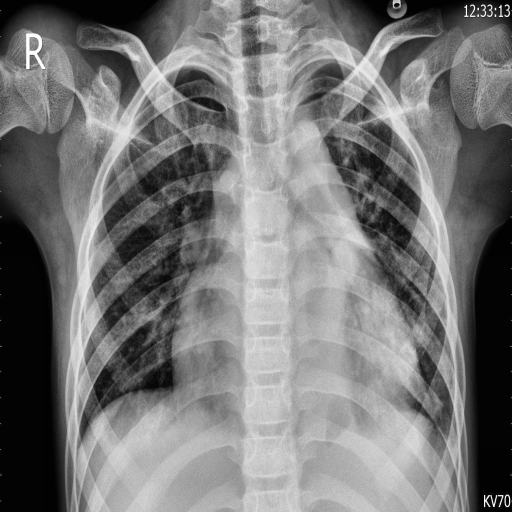
Finding: PNEUMONIA